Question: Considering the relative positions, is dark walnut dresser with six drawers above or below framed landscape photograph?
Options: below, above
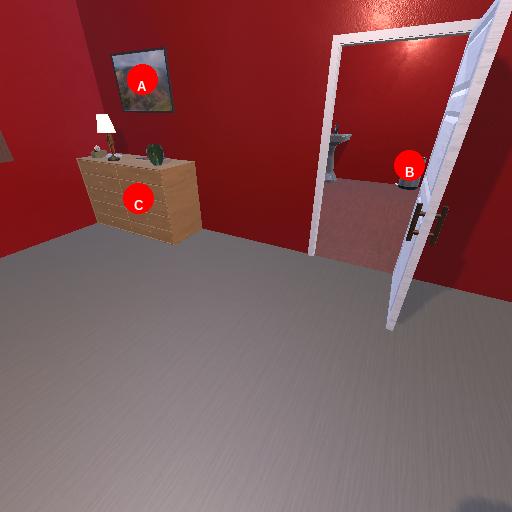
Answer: below